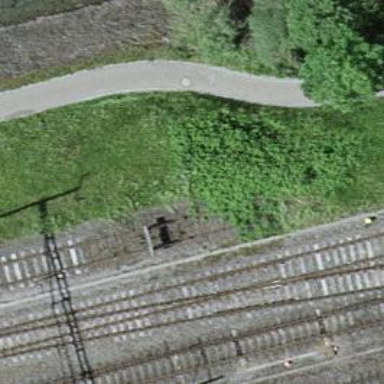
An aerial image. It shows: Railway buffer stop.